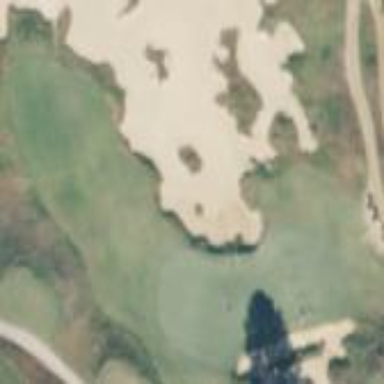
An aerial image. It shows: Golf fairway surrounded by grass.